Question: I need to remove horizontal and vertical lines in a binary image. Is there any method for filtering these lines? 'bwareaopen()' is not good method to remove these lines and also Dilation and Erosion are not good for these cases.
Does any one know a solution?
Example image:

EDIT:(added more example images:
<URL>
source file of images:
<URL>
www.directexe.com/9cg/pics.rar
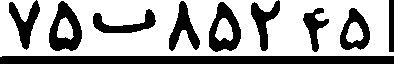
Answer: Use 'regionprops' and remove regions with high eccentricity (meaning the region is long and thin) and orientation near 0 or near 90 degrees (regions which are vertical or horizontal).
Code:
'''
img = im2double(rgb2gray(imread('removelines.jpg')));
mask = ~im2bw(img);
rp = regionprops(mask, 'PixelIdxList', 'Eccentricity', 'Orientation');
% Get high eccentricity and orientations at 90 and 0 degrees
rp = rp([rp.Eccentricity] > 0.95 & (abs([rp.Orientation]) < 2 | abs([rp.Orientation]) > 88));
mask(vertcat(rp.PixelIdxList)) = false;
imshow(mask);
'''
Output: